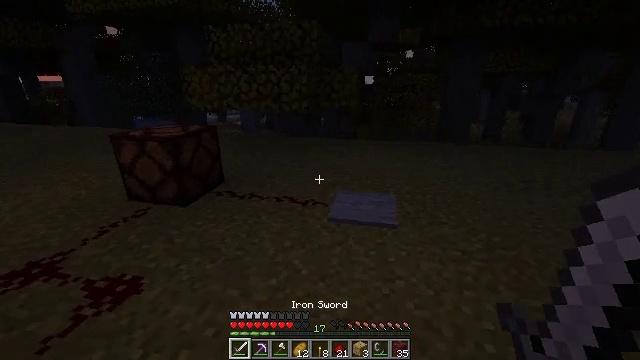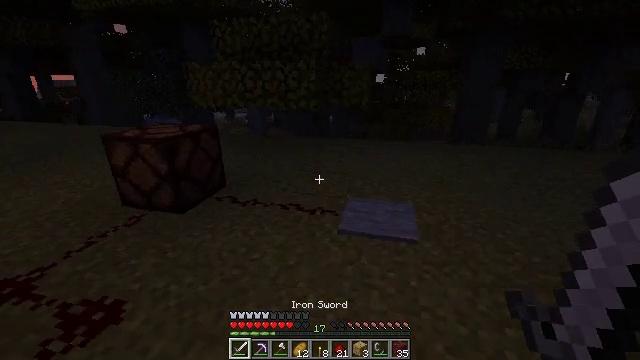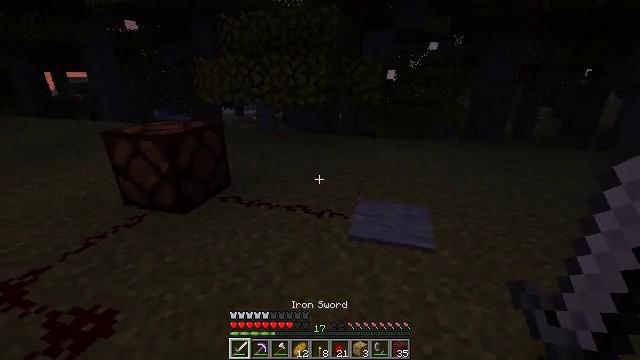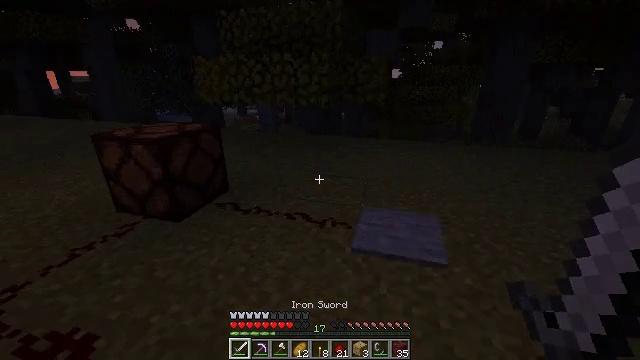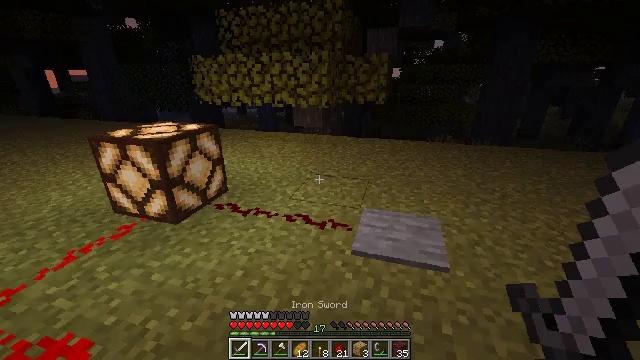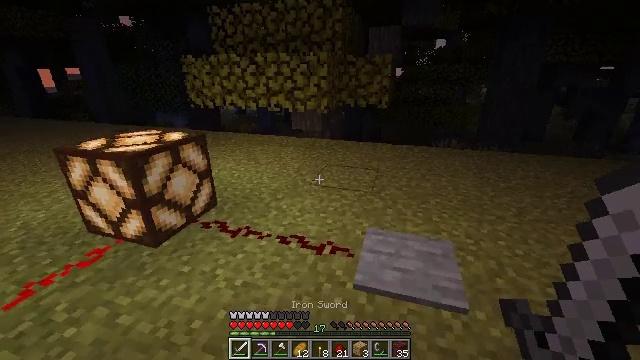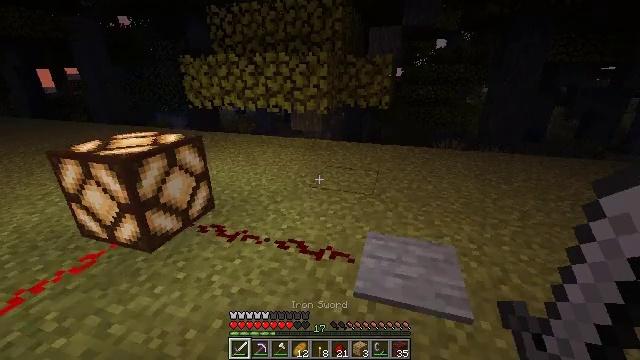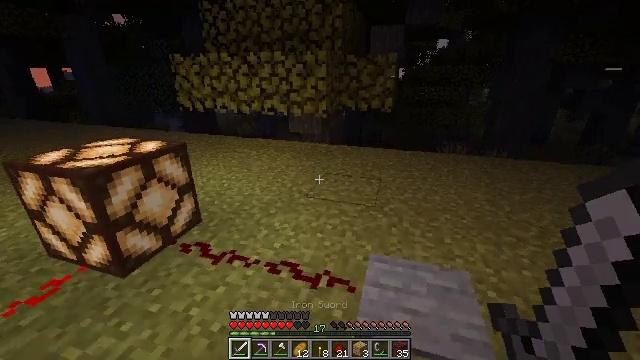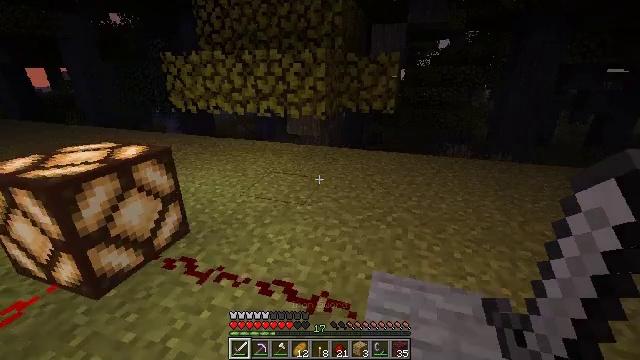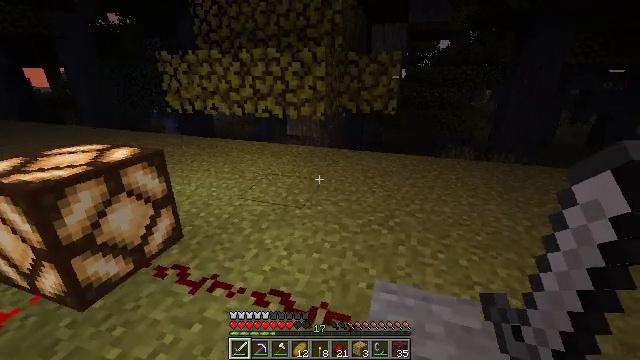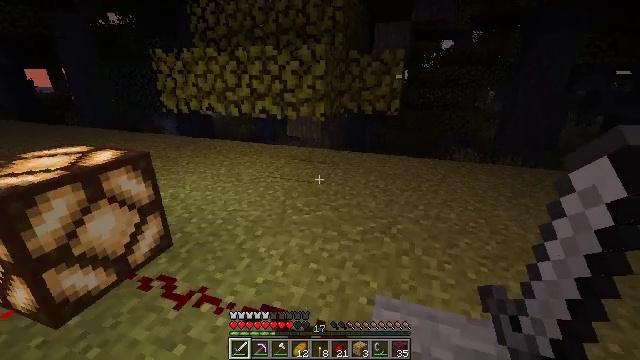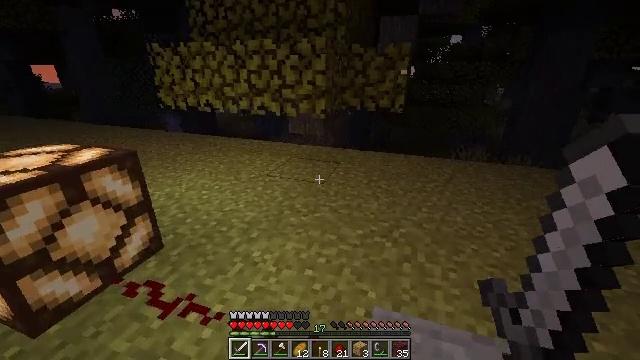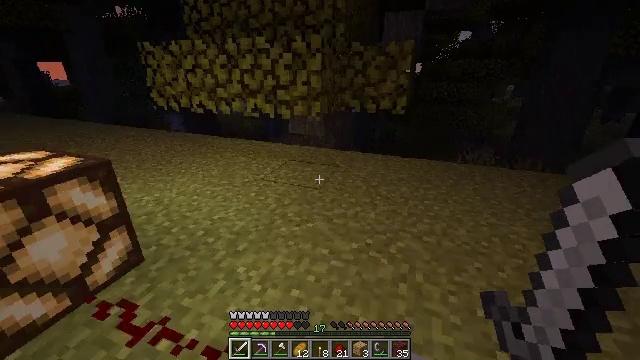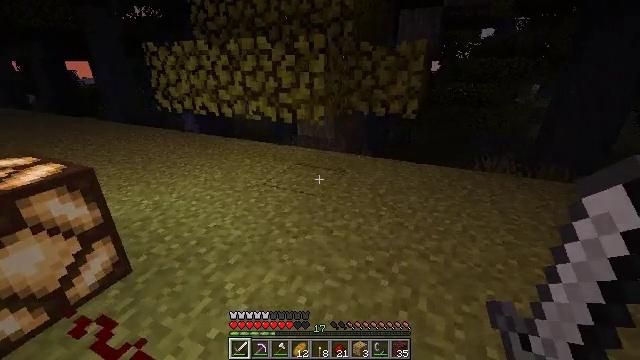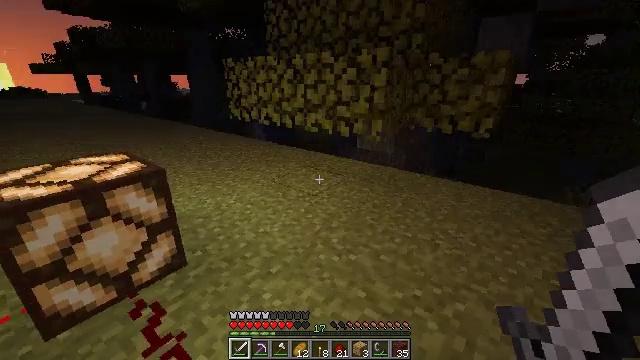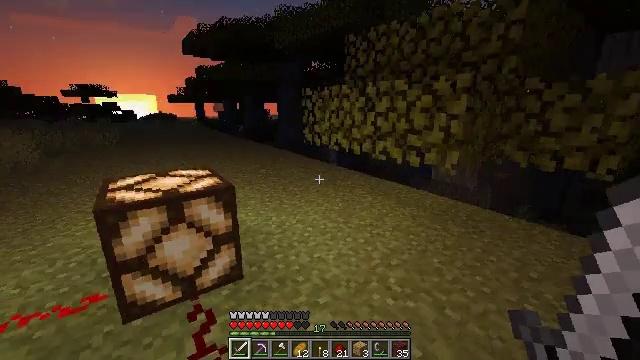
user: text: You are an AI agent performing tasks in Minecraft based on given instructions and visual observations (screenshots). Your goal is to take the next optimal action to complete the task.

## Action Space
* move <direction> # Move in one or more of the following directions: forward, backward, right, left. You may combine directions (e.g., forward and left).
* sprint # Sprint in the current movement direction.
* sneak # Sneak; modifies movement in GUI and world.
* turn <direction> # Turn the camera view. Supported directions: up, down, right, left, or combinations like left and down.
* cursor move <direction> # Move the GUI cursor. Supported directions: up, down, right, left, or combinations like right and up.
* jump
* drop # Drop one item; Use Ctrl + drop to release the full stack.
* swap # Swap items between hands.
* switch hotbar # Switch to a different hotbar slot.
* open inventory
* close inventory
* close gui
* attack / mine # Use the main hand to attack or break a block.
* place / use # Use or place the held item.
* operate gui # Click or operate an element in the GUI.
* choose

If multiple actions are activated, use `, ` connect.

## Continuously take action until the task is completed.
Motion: motion action
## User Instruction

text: Remove an iron sword from the inventory.
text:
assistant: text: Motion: move forward, turn left
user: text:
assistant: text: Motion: move forward, turn left
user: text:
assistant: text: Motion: move forward
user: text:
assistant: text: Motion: move forward
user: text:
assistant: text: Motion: move forward
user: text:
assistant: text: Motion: move forward
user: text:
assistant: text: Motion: move forward
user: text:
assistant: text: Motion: move forward
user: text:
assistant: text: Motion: move forward
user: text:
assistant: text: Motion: move forward and move right
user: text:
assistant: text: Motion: move forward and move right, turn left
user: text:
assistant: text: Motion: move forward and move right, turn left
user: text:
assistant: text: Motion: move forward and move right, turn left
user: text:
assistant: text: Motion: move forward and move right, turn left and up
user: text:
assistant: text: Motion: move forward and move right, turn left and up
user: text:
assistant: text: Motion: move forward and move right, turn left and up
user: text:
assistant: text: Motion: move forward and move right, turn left and up
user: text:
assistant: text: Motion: move forward and move right, turn left
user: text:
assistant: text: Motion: move forward and move right, turn left and down
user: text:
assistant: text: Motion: move forward and move right
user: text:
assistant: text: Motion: move forward and move right
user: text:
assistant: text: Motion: move forward and move right
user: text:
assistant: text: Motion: move forward and move right
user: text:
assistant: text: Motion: move forward and move right
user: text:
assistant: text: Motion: move forward and move right, turn up
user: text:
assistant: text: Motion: move forward and move right, turn left and up
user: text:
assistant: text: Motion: move forward and move right, turn left and down
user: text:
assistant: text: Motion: move forward and move right, turn left and down
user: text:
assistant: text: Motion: move forward and move right, turn left and down
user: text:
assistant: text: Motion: move forward, turn left and down